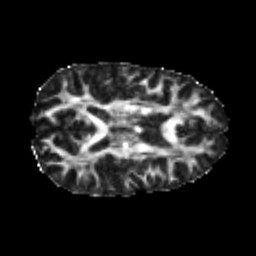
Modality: FA
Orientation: axial
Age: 22
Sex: female
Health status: healthy
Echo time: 0.074 s